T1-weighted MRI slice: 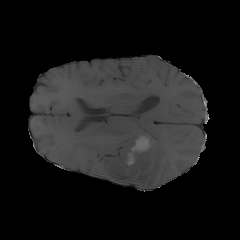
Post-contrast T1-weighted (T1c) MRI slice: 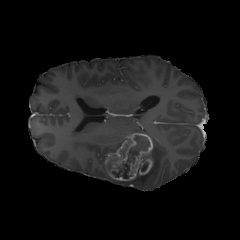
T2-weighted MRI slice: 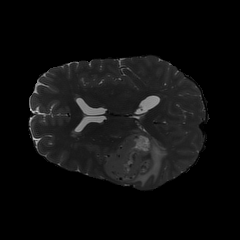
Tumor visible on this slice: yes